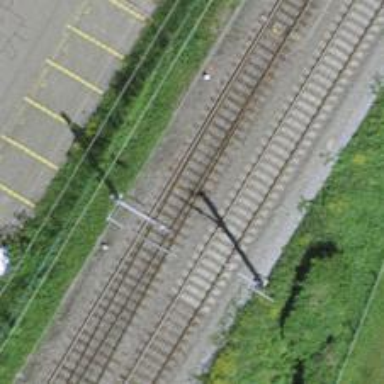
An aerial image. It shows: Single-track electrified railway siding with contact line for service.